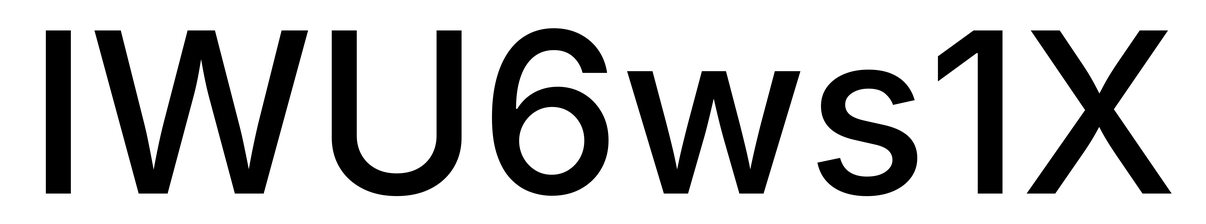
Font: Inter_Medium